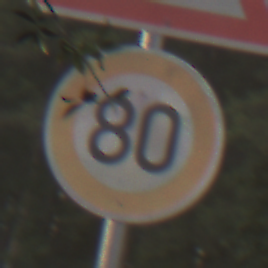
Verkehrszeichen: Geschwindigkeit80
Zusatzzeichen oben: KurveLinks
Umgebung: Outdoor, Nature
Tageszeit: SunriseSunset
Wetter: Clear
Licht: Natural
Jahreszeit: NotSpecified
Kontrast: LowContrast